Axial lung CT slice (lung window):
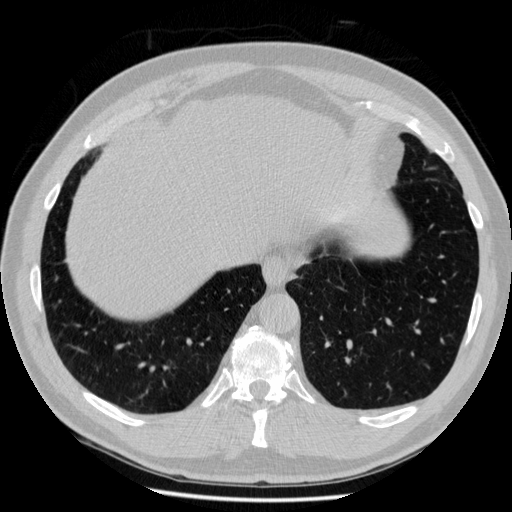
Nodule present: no